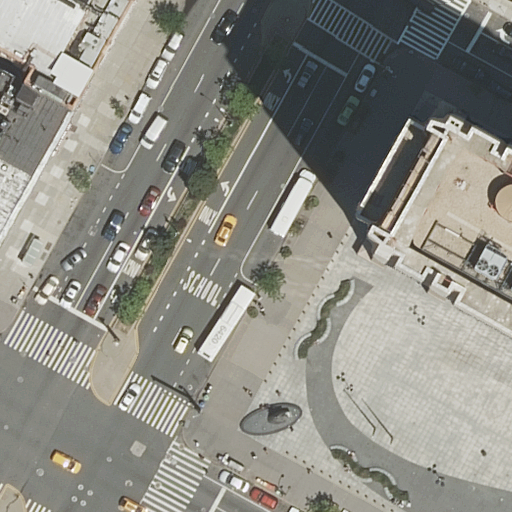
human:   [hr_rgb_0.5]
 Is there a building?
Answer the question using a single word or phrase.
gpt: yes

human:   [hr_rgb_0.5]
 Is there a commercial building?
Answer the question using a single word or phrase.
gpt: no

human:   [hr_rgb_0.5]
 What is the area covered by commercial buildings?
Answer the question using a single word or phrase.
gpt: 0m2

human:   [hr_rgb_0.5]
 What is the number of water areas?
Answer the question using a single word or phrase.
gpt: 0

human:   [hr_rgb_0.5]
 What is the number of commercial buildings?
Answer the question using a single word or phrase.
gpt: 0

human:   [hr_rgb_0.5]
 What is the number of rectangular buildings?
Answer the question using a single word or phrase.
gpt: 2

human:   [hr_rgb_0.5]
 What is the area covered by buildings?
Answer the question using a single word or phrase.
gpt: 2295m2

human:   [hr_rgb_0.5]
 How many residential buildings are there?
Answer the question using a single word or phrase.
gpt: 3

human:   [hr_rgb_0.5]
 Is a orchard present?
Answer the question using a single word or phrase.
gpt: no

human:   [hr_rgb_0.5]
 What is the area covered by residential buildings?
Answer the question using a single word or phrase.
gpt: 2295m2

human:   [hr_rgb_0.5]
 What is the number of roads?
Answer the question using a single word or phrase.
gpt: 9

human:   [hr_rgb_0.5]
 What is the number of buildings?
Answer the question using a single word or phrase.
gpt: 3

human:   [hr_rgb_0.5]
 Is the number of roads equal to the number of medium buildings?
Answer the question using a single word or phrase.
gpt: no

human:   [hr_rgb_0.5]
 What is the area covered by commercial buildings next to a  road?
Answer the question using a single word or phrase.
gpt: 0m2

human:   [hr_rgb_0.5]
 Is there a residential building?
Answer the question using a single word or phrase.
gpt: yes

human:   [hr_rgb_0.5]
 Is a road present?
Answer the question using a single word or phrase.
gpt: yes

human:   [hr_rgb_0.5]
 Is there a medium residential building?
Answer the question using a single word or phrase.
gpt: no

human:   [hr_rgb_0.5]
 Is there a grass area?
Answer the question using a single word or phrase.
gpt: no

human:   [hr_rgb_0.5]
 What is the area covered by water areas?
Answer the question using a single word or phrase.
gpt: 0m2

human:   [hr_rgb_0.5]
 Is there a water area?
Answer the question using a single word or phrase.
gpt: no

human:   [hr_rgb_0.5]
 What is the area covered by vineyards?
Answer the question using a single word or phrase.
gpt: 0m2

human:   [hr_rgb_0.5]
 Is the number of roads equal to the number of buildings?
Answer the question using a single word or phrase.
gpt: no

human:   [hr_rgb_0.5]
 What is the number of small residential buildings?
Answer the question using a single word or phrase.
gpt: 1

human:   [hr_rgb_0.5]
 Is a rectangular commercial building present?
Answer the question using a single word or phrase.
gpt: no

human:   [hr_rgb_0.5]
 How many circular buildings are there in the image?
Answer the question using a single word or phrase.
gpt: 0

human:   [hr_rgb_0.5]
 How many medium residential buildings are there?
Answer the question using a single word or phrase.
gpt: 0

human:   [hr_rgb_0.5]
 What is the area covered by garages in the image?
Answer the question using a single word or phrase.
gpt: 0m2

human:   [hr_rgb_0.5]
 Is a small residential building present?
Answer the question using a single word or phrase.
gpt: yes

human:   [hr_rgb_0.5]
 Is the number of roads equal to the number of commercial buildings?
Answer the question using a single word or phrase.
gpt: no

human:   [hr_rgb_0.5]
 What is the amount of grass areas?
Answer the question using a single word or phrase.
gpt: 0

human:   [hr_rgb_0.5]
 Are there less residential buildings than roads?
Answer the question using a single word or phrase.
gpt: yes

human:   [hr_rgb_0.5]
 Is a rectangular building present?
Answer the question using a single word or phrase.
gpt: yes

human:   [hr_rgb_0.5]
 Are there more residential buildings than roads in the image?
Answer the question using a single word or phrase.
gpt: no

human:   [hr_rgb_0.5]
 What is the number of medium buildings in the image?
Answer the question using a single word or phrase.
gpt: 0

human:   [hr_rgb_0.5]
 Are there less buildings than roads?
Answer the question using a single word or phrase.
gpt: yes

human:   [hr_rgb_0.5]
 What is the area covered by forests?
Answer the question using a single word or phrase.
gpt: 0m2

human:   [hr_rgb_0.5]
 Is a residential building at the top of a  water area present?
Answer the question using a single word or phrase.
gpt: no

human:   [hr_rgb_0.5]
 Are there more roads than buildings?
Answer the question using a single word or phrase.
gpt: yes

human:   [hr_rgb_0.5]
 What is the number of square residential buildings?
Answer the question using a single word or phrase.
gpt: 0

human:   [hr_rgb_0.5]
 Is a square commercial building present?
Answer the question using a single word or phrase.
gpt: no

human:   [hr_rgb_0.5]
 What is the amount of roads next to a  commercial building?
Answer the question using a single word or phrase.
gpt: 0

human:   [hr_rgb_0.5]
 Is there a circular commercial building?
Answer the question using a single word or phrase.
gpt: no

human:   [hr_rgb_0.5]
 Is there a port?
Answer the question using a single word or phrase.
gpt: no

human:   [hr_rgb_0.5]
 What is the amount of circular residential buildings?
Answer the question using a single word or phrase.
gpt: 0

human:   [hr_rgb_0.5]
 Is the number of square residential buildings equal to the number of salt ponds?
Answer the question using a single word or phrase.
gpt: yes

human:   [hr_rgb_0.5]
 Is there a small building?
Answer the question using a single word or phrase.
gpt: yes

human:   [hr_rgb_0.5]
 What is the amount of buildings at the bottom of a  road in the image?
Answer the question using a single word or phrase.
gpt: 1

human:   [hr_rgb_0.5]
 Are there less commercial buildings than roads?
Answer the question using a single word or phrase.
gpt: yes

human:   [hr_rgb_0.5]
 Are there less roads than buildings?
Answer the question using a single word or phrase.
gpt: no

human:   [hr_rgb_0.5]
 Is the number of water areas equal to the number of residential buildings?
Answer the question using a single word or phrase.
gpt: no

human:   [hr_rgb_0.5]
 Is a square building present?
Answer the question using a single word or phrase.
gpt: no

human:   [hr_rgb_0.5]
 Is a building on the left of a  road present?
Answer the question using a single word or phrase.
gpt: yes

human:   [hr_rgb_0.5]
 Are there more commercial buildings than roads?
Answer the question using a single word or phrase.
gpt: no

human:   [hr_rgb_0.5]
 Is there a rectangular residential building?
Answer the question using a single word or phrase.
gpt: yes

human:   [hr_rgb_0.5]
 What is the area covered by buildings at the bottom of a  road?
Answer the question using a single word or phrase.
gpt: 1565m2

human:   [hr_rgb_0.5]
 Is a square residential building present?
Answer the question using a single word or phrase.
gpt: no

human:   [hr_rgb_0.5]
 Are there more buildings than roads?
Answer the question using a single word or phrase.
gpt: no

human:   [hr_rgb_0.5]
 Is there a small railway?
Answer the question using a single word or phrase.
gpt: no

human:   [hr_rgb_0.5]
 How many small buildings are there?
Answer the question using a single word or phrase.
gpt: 1

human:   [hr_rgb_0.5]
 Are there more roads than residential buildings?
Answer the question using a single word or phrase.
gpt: yes

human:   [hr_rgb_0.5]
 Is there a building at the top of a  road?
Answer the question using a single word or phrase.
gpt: yes

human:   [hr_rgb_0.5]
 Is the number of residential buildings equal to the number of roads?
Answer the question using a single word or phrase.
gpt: no

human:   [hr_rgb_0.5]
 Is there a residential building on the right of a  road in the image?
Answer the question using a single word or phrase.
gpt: yes

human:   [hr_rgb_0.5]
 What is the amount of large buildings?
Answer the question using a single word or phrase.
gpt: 2